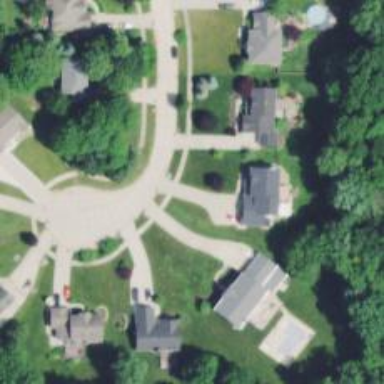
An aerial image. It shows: Driveway.